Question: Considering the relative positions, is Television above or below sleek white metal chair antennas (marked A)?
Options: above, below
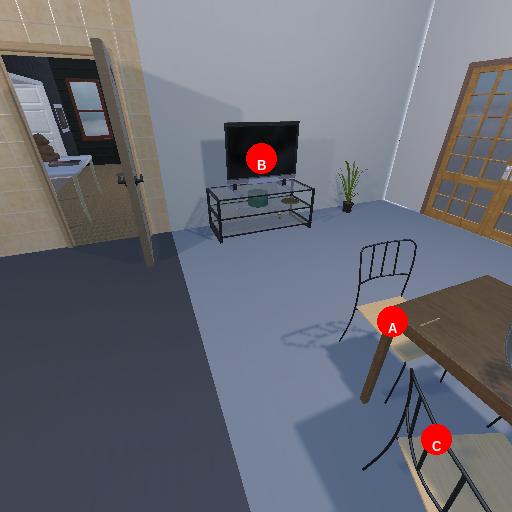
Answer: above